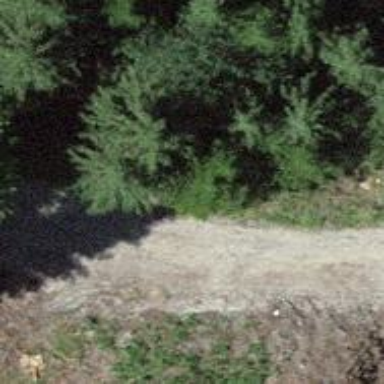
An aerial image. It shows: Forestry vehicle on track.